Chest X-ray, AP view. Patient: 28 years old, sex M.
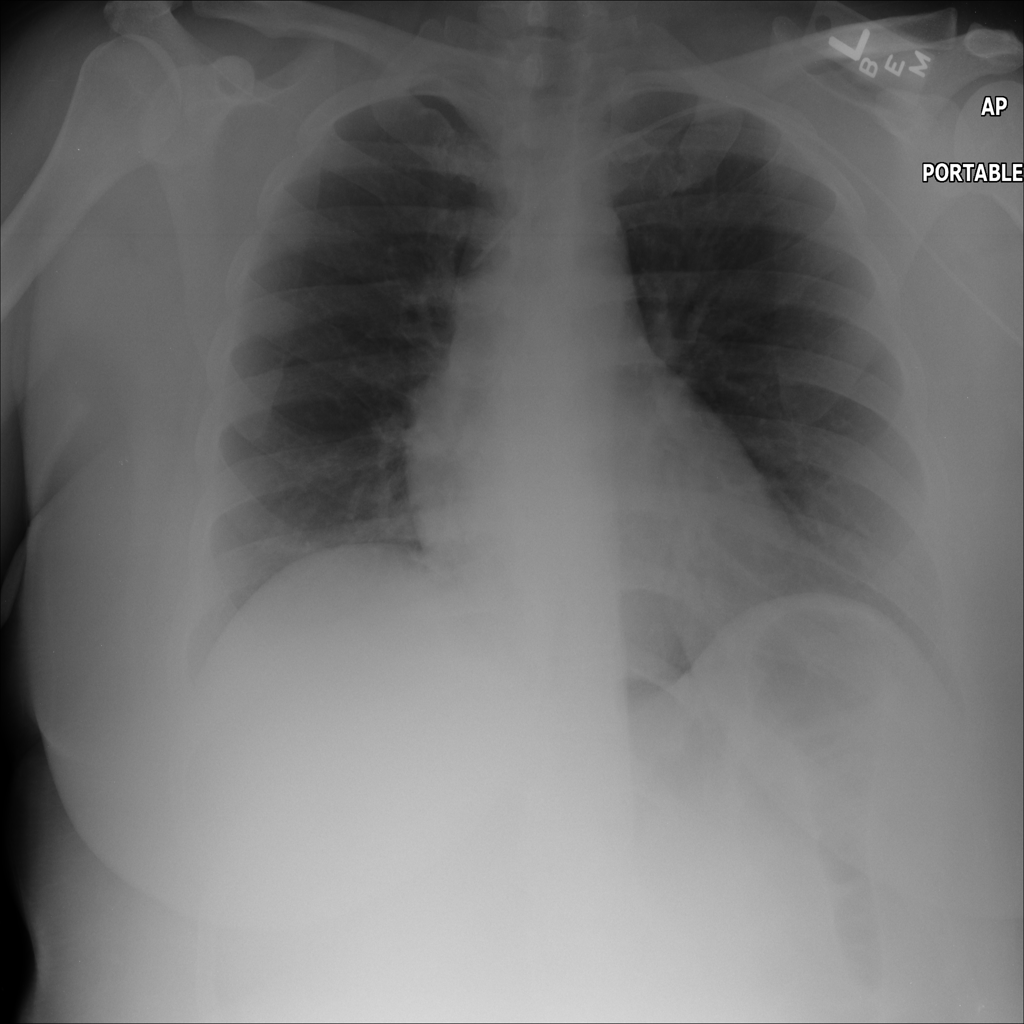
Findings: No Finding